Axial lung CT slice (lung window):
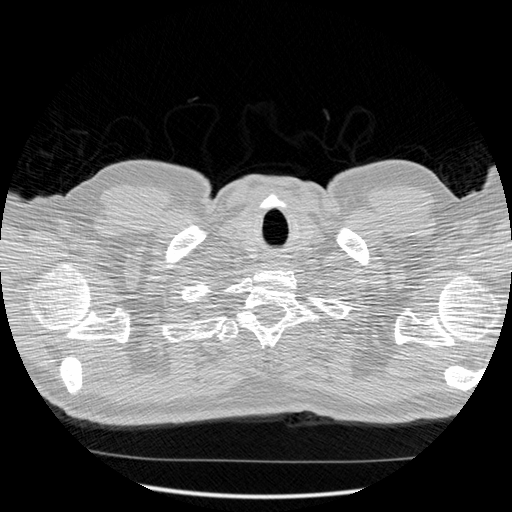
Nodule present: no